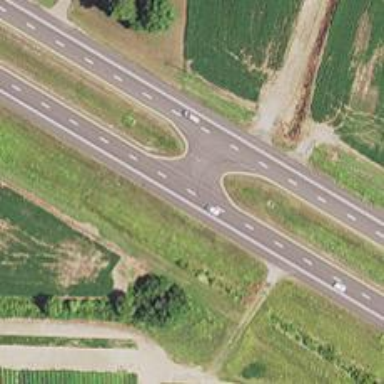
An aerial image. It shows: Trunk expressway with asphalt surface. It is dual carriageway.